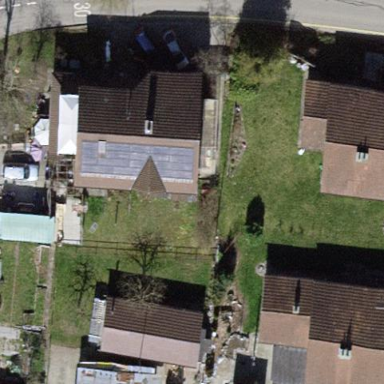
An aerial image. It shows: Gabled roof house.